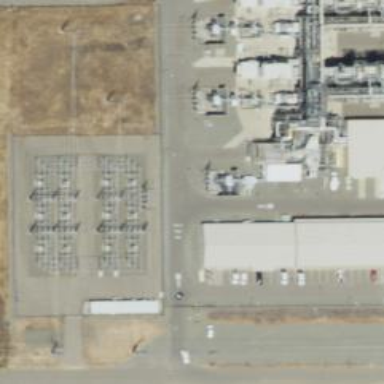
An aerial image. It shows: Switch used for power control.